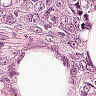
Metastatic tissue present: yes